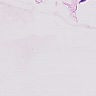
Metastatic tissue present: no